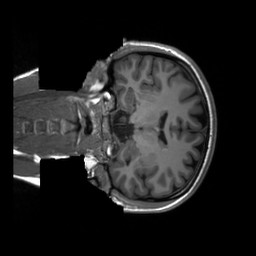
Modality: T1w
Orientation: coronal
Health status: healthy
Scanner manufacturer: siemens
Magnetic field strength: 3 T
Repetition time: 2.3 s
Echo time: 0.00207 s